Question: What is the default for the contours in a contourf function in matlab?
For example:
'''
Z = peaks(20);
contourf(Z);
'''

What do each of these contours represent? If I don't specify the second term in contourf e.g. contourf(Z,10) which would give 10 contour lines, how does matlab choose the number of contours?
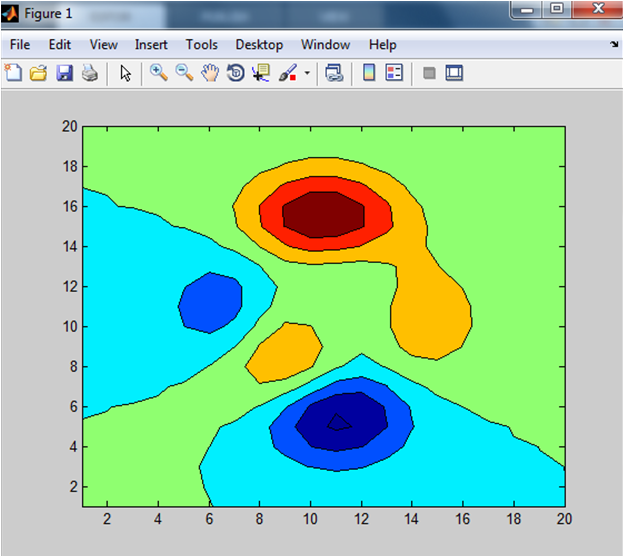
Answer: You can look up the detailed algorithm for calculating the initial contour level step sizes from 'MATLABROOT oolbox\matlab\specgraph\@specgraph\@contourgroup
efresh.m', around line 25.
Basically, Matlab divides the range into ~10 steps, but adjusts that number a bit depending on the exact value of the range of z-values.